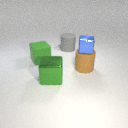
large gray rubber cylinder to the right of large green rubber cube